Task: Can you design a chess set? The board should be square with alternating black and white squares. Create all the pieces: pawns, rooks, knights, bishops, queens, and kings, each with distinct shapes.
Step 2126:
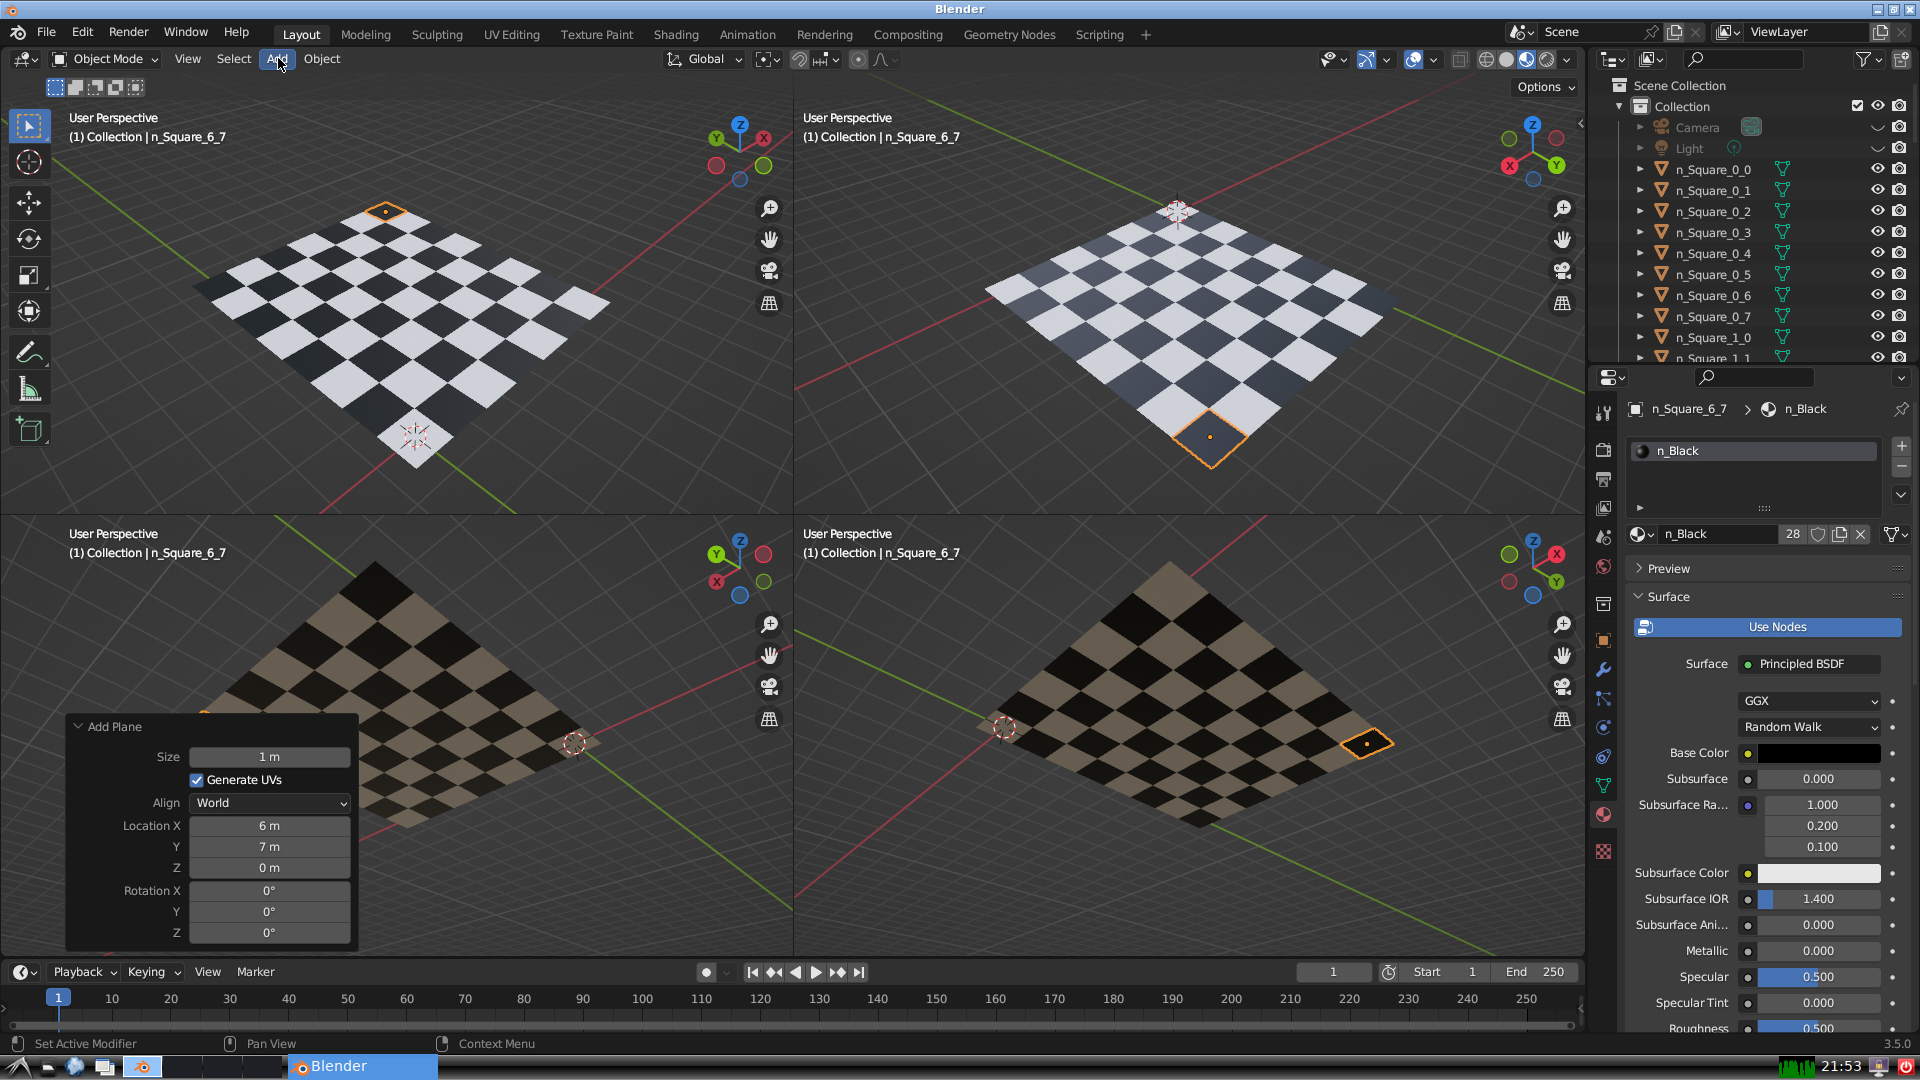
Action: click: no